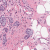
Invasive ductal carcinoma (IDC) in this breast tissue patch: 0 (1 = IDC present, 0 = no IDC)